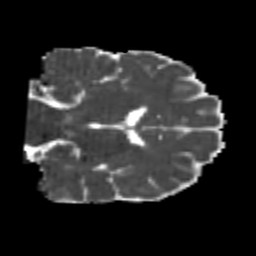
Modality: MD
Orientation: coronal
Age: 25
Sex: male
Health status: healthy
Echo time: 0.074 s